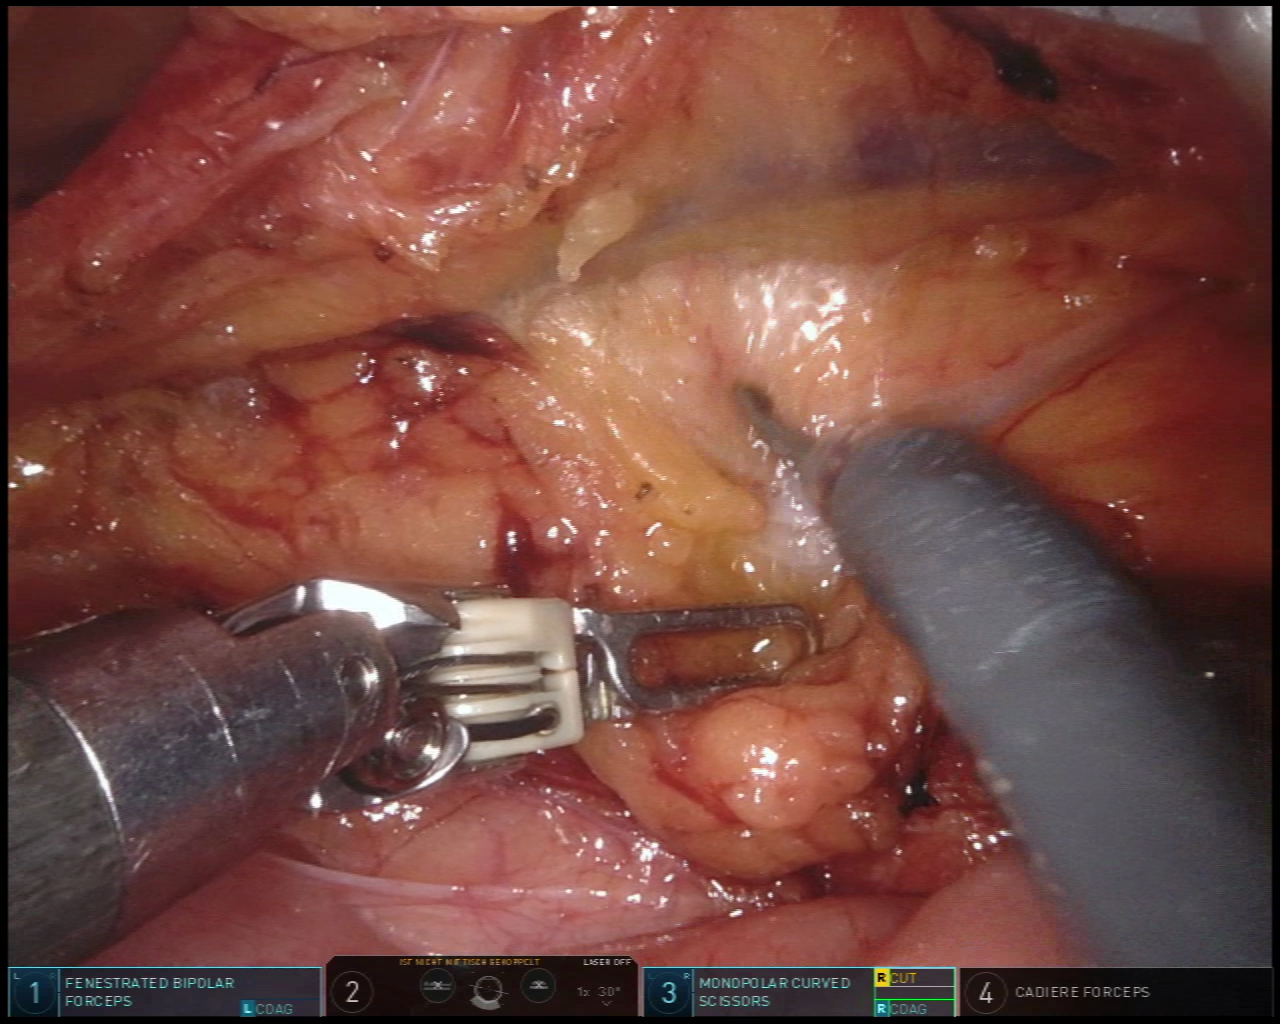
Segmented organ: intestinal_veins
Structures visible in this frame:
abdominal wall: no
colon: no
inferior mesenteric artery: no
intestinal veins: yes
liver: no
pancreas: no
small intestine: yes
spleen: no
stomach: no
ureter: no
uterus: no
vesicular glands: no